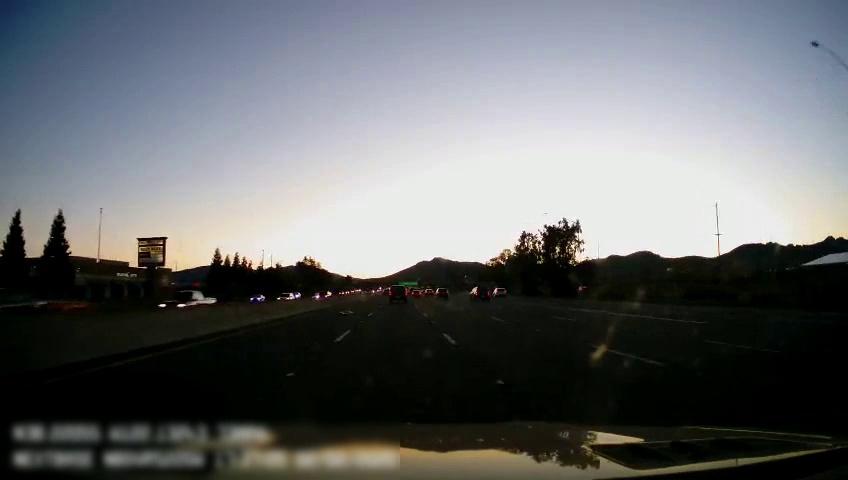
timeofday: Dusk/Dawn/Twilight
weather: Sunny
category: Drivable Space
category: Vehicles | Truck
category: Vehicles | Car
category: Vehicles | SUV
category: Vehicles | Car
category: Vehicles | SUV
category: Vehicles | SUV
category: Vehicles | SUV
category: Vehicles | Car
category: Vehicles | SUV
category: Vehicles | Car
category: Lanes | Alternate Lane
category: Lanes | Current Lane
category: Lanes | Current Lane
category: Lanes | Alternate Lane
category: Lanes | Alternate Lane
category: Lanes | Alternate Lane